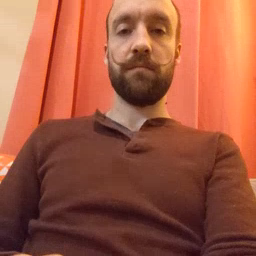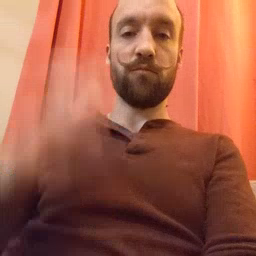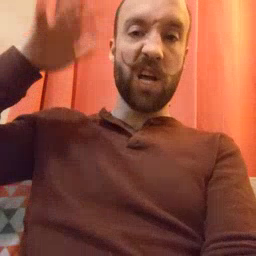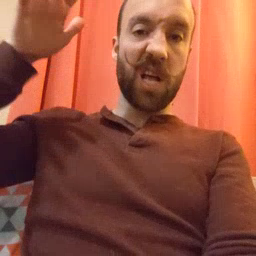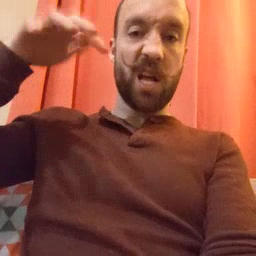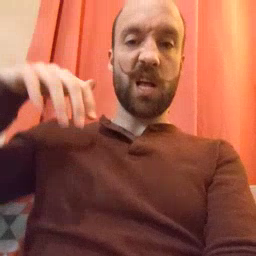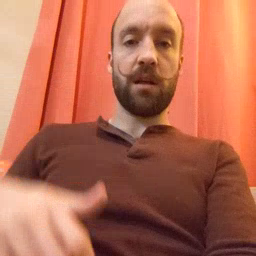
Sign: rain